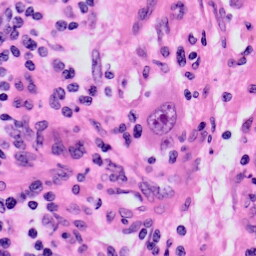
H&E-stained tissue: Skin